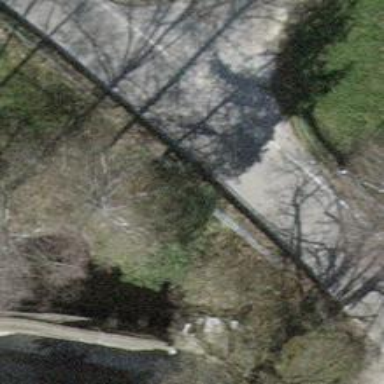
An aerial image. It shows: Culvert tunnel.